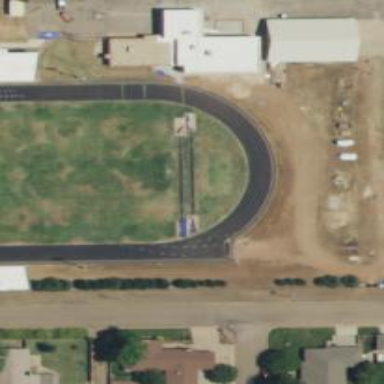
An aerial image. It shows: Track located within leisure land area.